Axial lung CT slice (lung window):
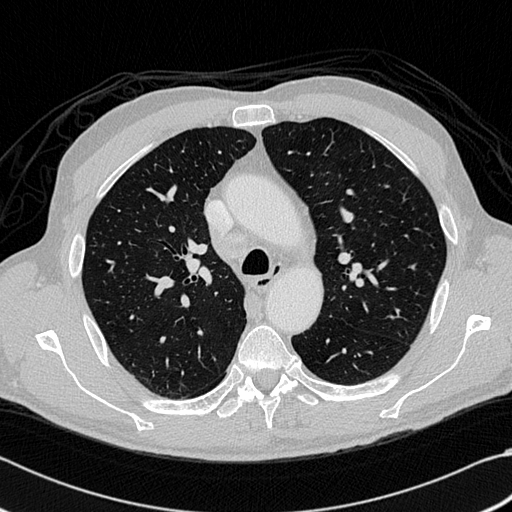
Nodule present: no